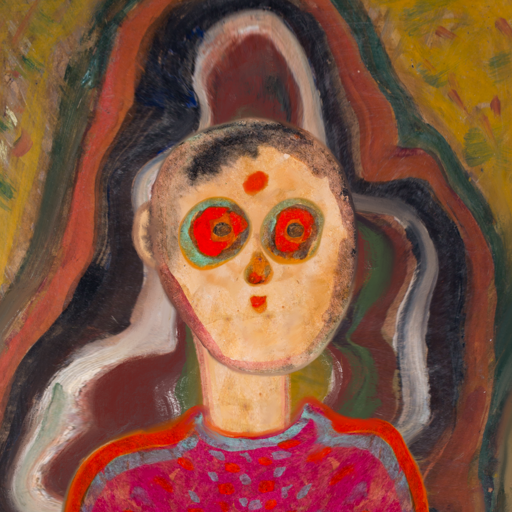
Background: AfterRaid, Head And Neck Front: Childish, Face Front: Sisters, Bust: Sisters, Hair Front: Blank, Head Accessory: Blank, Second Necklace: Blank, Necklace: Blank, Baby: Blank